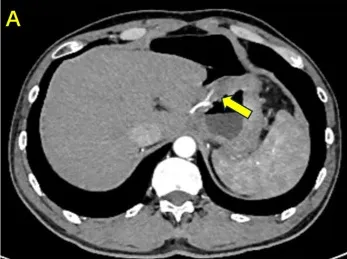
Enhanced abdominal CT, gastroscopy, and biopsy results after completing all treatments. Enhanced CT shows edema, and ,thickening at the anastomosis, with no obvious enhancement (the yellow arrow).
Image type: radiology (ct)